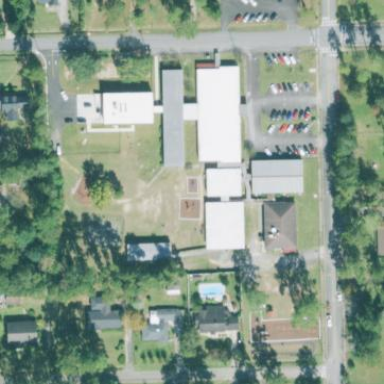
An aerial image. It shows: School.